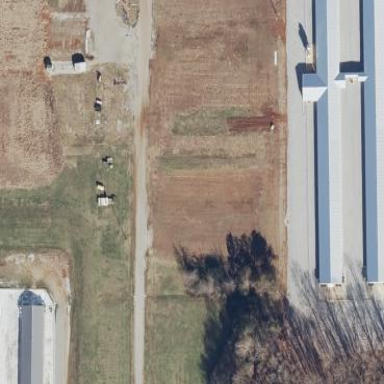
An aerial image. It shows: Farmyard area.